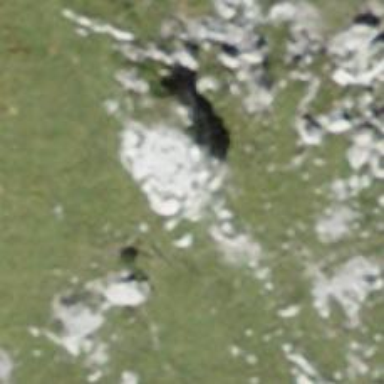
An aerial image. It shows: View of natural rock.